Aerial crown-view tile of a tropical tree (Barro Colorado Island, Panama), acquired 20250217:
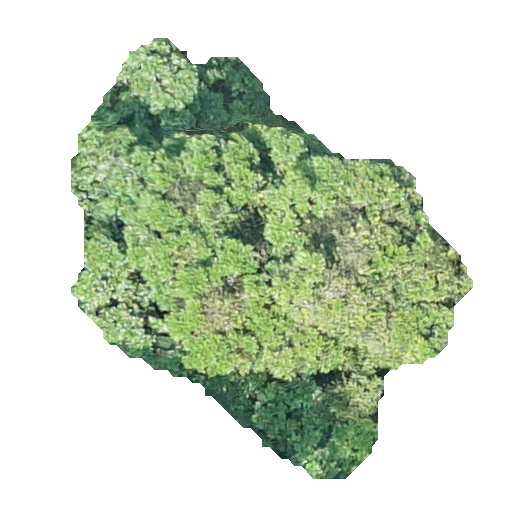
Species: Simarouba amara
GBIF accepted scientific name: Simarouba amara
Crown area: 156.414 m²